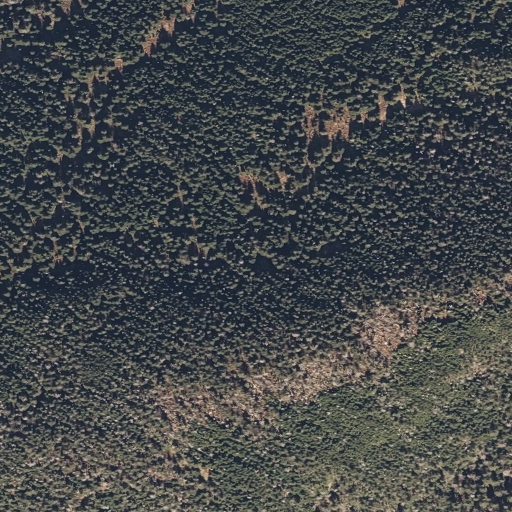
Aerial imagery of mountain in New Hampshire named Stub Hill containing evergreen forest and mixed forest